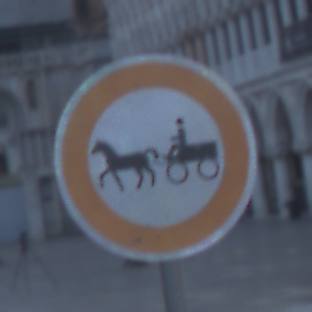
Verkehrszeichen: VerbotGespannfuhrwerke
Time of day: Dawn
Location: Outdoor (Urban)
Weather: Clear
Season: NotSpecified
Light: Natural